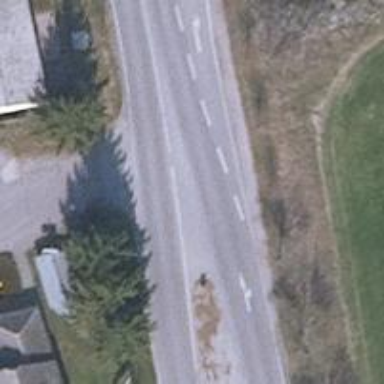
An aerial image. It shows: Secondary road with asphalt surface.